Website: bh-photo
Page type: payment
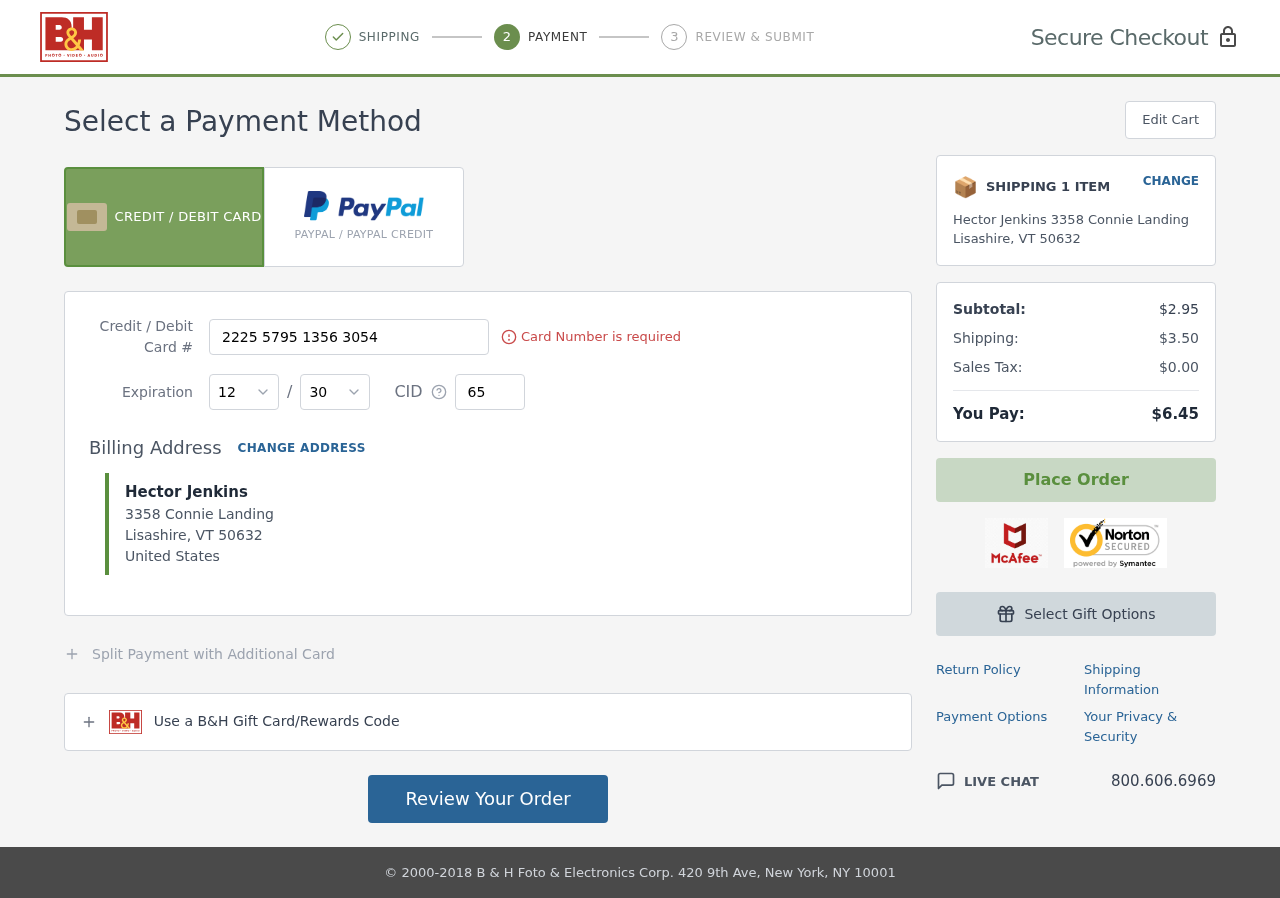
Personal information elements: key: PII_CARD_CVV
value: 657
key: PII_CARD_EXPIRY_MONTH
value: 12
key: PII_CARD_EXPIRY_YEAR
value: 30
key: PII_CARD_NUMBER
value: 2225 5795 1356 3054
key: PII_CITY
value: Lisashire
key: PII_COUNTRY
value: United States
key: PII_FULLNAME
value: Hector Jenkins
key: PII_POSTCODE
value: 50632
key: PII_STATE_ABBR
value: VT
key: PII_STREET
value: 3358 Connie Landing
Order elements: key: ORDER_NUM_ITEMS
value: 1
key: ORDER_SUBTOTAL
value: $2.95
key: ORDER_SHIPPING_COST
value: $3.50
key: ORDER_TAX
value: $0.00
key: ORDER_TOTAL
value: $6.45